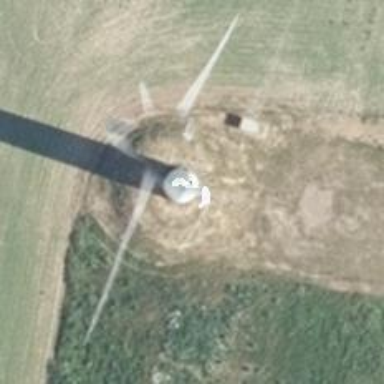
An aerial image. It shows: Wind-powered generator.